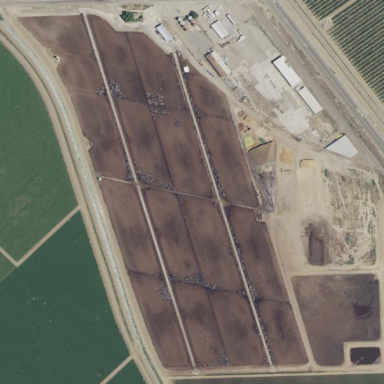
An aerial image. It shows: Feedlot within farmyard.